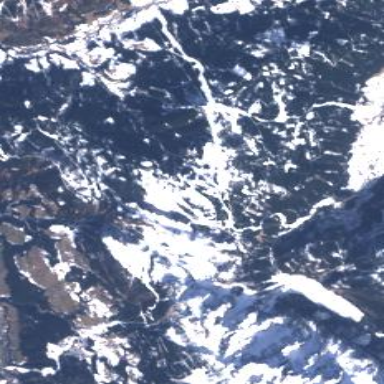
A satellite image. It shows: Area designated for winter sports.